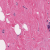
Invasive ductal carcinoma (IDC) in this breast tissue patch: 0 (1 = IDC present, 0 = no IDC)